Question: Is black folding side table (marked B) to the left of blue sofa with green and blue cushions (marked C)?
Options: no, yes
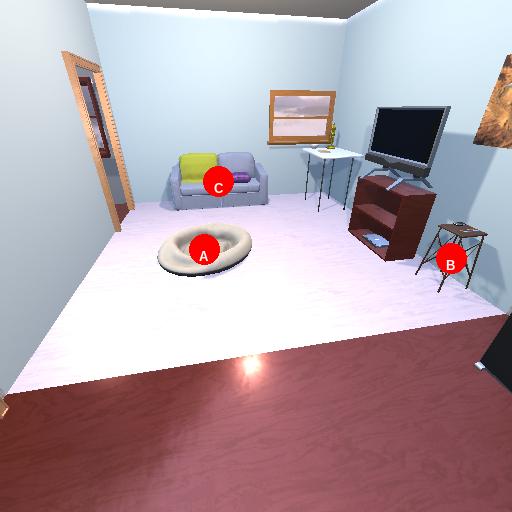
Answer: no